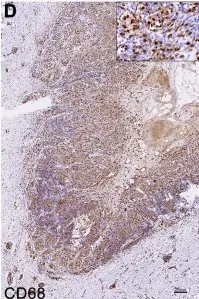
Analysis of a CSF-470 VAC-SITE tissue. Dense clusters of CD11c+ cells were observed at the VAC-SITE, most of them also expressing PD-L1. : 100X. = 100 mum.
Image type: pathology (immunostaining)